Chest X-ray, AP view. Patient: 52 years old, sex F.
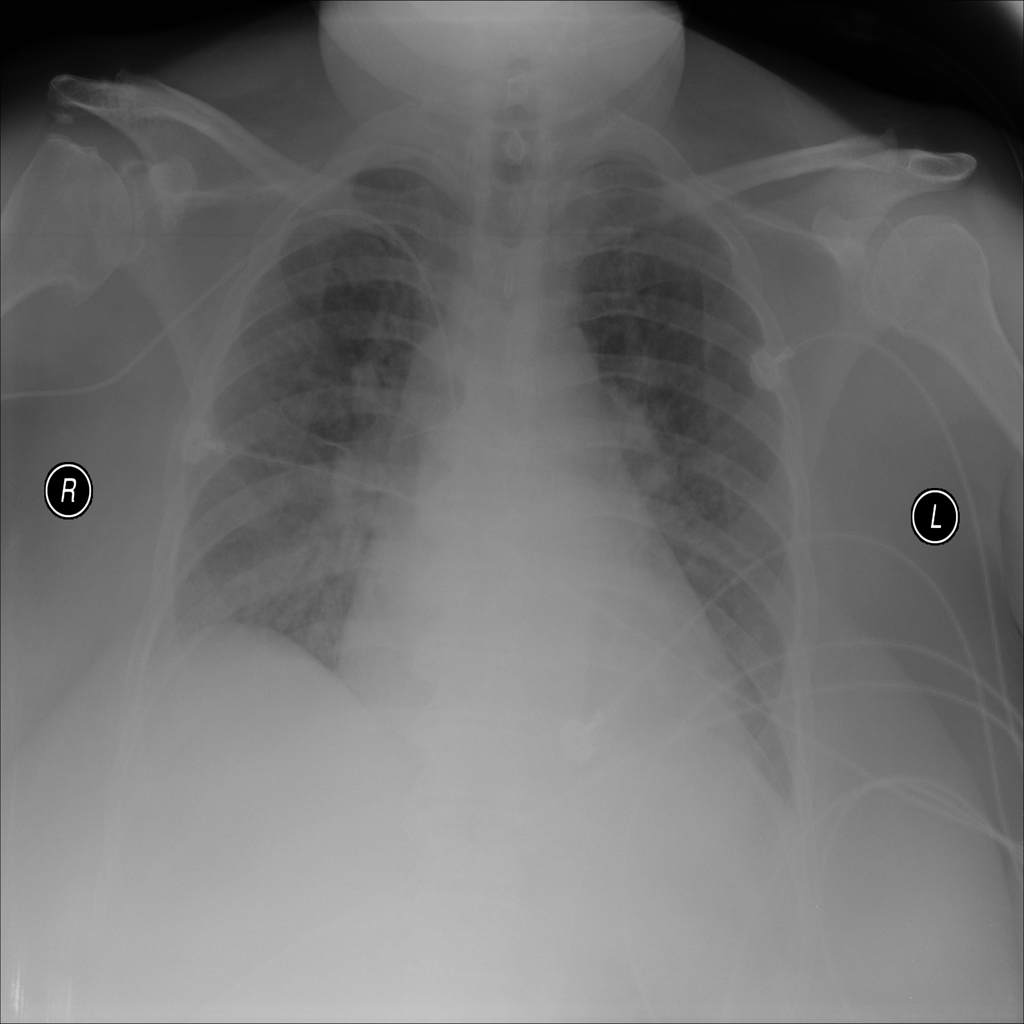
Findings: Effusion, Infiltration